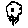
Label: flower